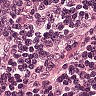
Metastatic tissue present: no